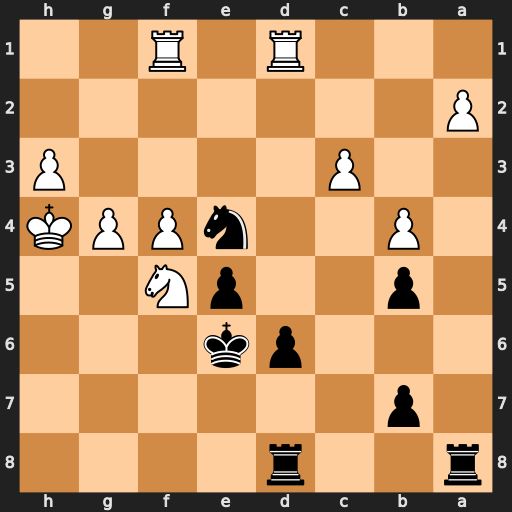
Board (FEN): r2r4/1p6/3pk3/1p2pN2/1P2nPPK/2P4P/P7/3R1R2
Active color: b
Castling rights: -
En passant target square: -
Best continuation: Rh8+ Nh6 Rxh6#